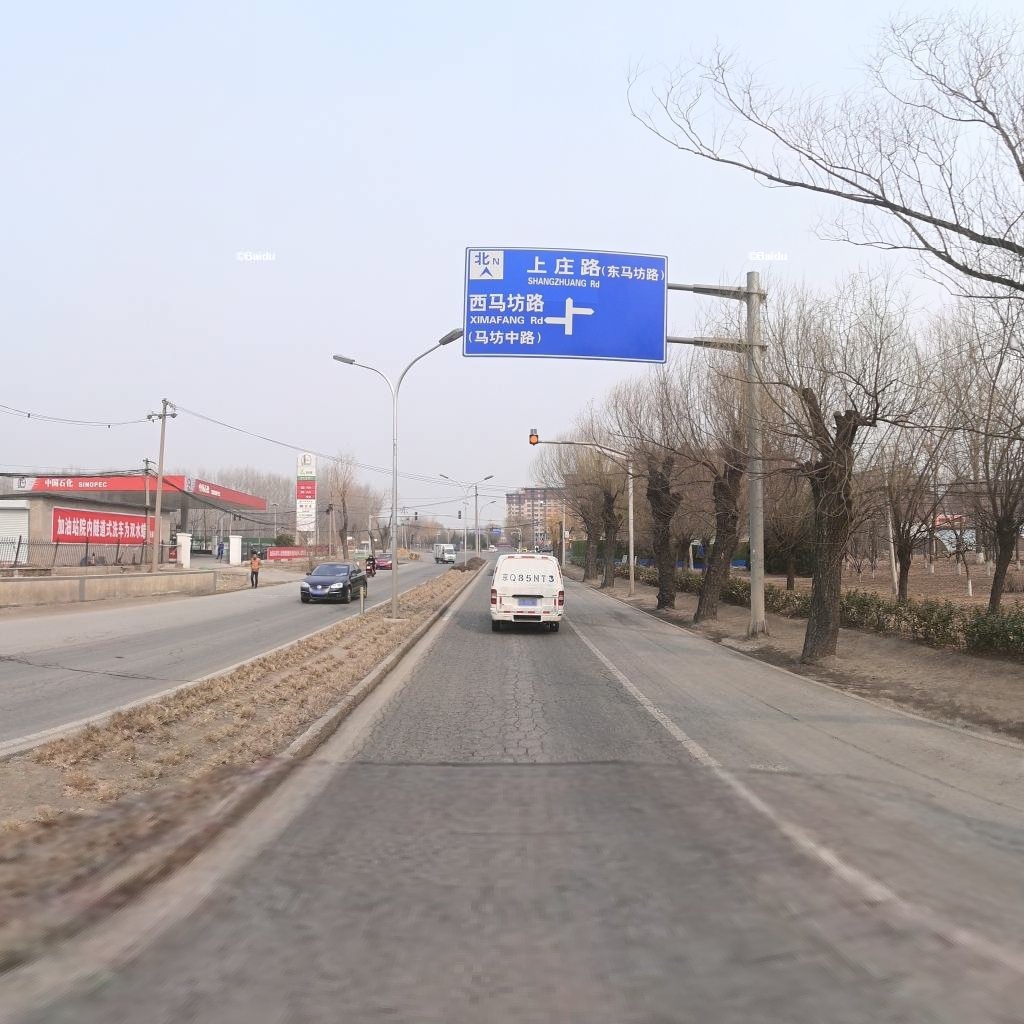
Region: Haidian
Road damage annotations: transverse crack, alligator crack, longitudinal crack